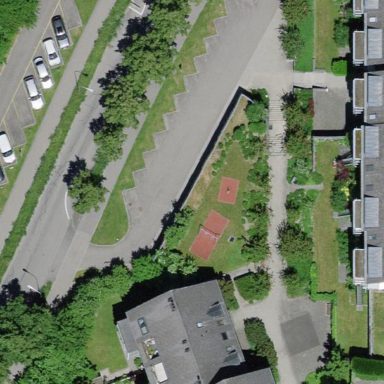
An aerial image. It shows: Group of garages.